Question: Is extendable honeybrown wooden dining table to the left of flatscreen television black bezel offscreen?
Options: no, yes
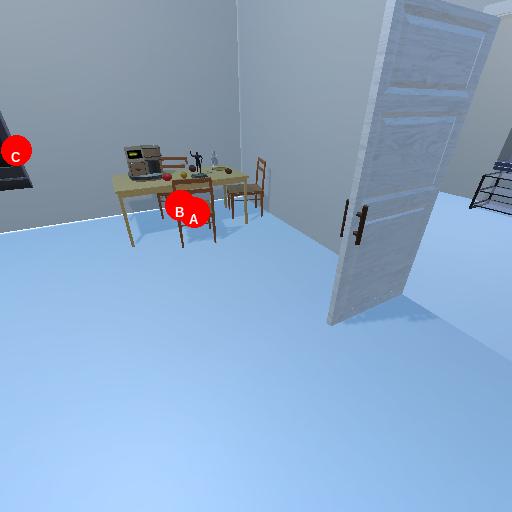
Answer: no